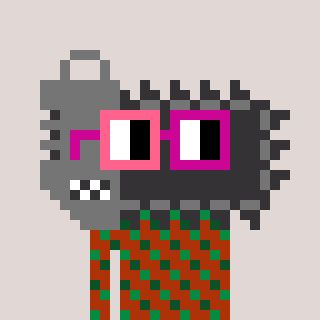
a pixel art character with square pink and red glasses, a chainsaw-shaped head and a hotbrown-colored body on a warm background